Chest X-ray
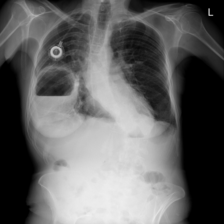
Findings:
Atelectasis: negative
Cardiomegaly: negative
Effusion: negative
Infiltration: negative
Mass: negative
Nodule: negative
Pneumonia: negative
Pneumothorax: negative
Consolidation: negative
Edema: negative
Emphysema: negative
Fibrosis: negative
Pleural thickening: negative
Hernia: negative